Question: In my WPF application, on one screen, it has a series of text boxes as shown bellow:

The content of this window is generated from control templates and when a button is pressed it runs this method to update the values to a public object within the class(thisPMX as shown in the code bellow):
'''
private void UpdatePMX()
{
thisPMX.Name = tbName.Text;
thisPMX.Month = tbMonth.Text;
thisPMX.Day = tbDay.Text;
thisPMX.Year = tbYear.Text;
for(int i = 0; i < 8; i++)
{
string thisBehavior = "Behavior0" + (i + 1).ToString();
ControlTemplate temp = ((Label)this.FindName(thisBehavior)).Template;
if(((TextBox)temp.FindName("BName", behaviors[i])).Text.Length > 0)
{
thisPMX.Behaviors[i].Name = ((TextBox)temp.FindName("BName", behaviors[i])).Text;
}
if (((TextBox)temp.FindName("BehaviorWeight", behaviors[i])).Text.Length > 0)
{
thisPMX.Behaviors[i].Weight = ((TextBox)temp.FindName("BehaviorWeight", behaviors[i])).Text;
}
for(int e = 0; e < 10; e++)
{
if (((TextBox)temp.FindName(("S" + ((e + 1).ToString())), behaviors[i])).Text.Length > 0)
{
string scoreInst = ((TextBox)temp.FindName("S" + (e + 1).ToString(), behaviors[i])).Text;
thisPMX.Behaviors[i].SAll[e] = (scoreInst.ToString().Trim());
string Inst = thisPMX.Behaviors[i].SAll[e]; // Break Here For Testing Value
}
}
}
}
'''
This method works as expected up until the last for statement where is't updating the values from the possible scores boxes. At this point I added the strings around it for debugging as you can see above. When I place a breakpoint at the point noted by the comment, the value for scoreInst is "1" i is 0 and e is 0 but when I assign scoreInst to 'thisPMX.Behaviors[i].SAll[e]' it doesn't seem to accept the value and Inst comes out to be null.
Here is the class for Behavior which houses the SAll string[]:
'''
public class Behavior
{
public Behavior()
{
}
public string Name { get; set; }
public string BehaviorMeasure { get; set; }
public string Weight { get; set; }
public string S1 { get; set; }
public string S2 { get; set; }
public string S3 { get; set; }
public string S4 { get; set; }
public string S5 { get; set; }
public string S6 { get; set; }
public string S7 { get; set; }
public string S8 { get; set; }
public string S9 { get; set; }
public string S10 { get; set; }
public bool ValuesSatisfied
{
get
{
if ((ActiveScores < 3) || !(BehaviorMeasure.Length == 0) || !(Weight.Length == 0) || !(Name.Length == 0))
{
return false;
}
else
{
return true;
}
}
}
public bool HasActiveValues
{
get
{
if (Name != null && Weight != null)
{
if ((ActiveScores > 0) || (Name.Length > 0) || (Weight.Length > 0))
{
return true;
}
else
{
return false;
}
}
else
{
return false;
}
}
}
public string[] SAll
{
get
{
string[] Scores = { S1, S2, S3, S4, S5, S6, S7, S8, S9, S10 };
return Scores;
}
}
public int ActiveScores
{
get
{
int count = 0;
for(int i = 0; i < SAll.Length; i++)
{
if (SAll[i] != null && SAll[i].Length > 0)
{
++count;
}
}
return count;
}
}
}
'''
I don't get any exceptions or errors but the values from the Possible Scores TextBoxes aren't being set the the SAll Array values when the UpdatePMX() Method is called.
The desired outcome would be for this method to be able to successfully carry the values from the various textboxes in the xaml to the various Behavior values in the "thisPMX" class instance.
thisPMX is a public class instance in which it has 8 instances of the Behaviors class shown above.
If any more information is need please let me know otherwise thank you for the help.
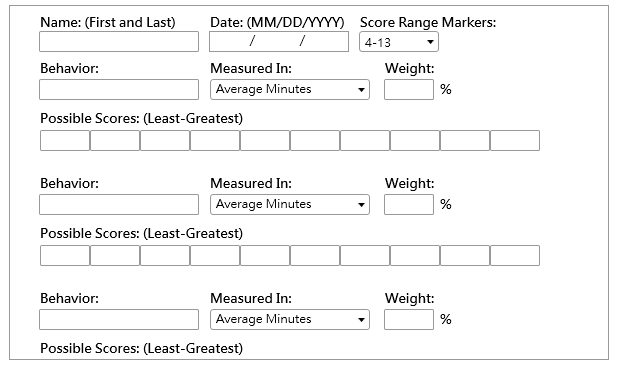
Answer: The problem is that you the values you are setting in 'SAll' are always being lost because 'SAll' is always returning a new Array. So, when you try to get the data from the array you just inserted into, you are really just getting a new array.
Problem code:
'''
public string[] SAll
{
get
{
string[] Scores = { S1, S2, S3, S4, S5, S6, S7, S8, S9, S10 };
return Scores;
}
}
'''
should be something more like :
'''
private string[] _sAll;
public string[] SAll
{
get
{
if(_sAll == null)
_sAll = { S1, S2, S3, S4, S5, S6, S7, S8, S9, S10 };
return _sAll;
}
}
'''
However, any changes in the array would NOT be reflected back into 'S1', 'S2', etc. So, it might be better to change those to be something more like:
'''
public String S1
{
get{ return SAll[0];}
set{ SAll[0] = value;}
}
'''